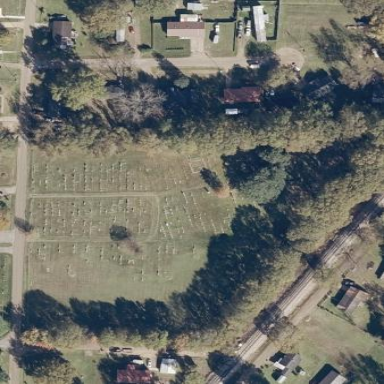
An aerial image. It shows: Cemetery.